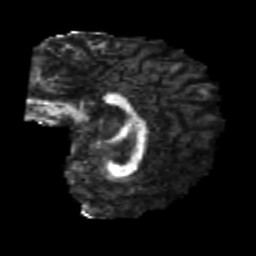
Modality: FA
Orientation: sagittal
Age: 22
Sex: male
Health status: healthy
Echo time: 0.074 s